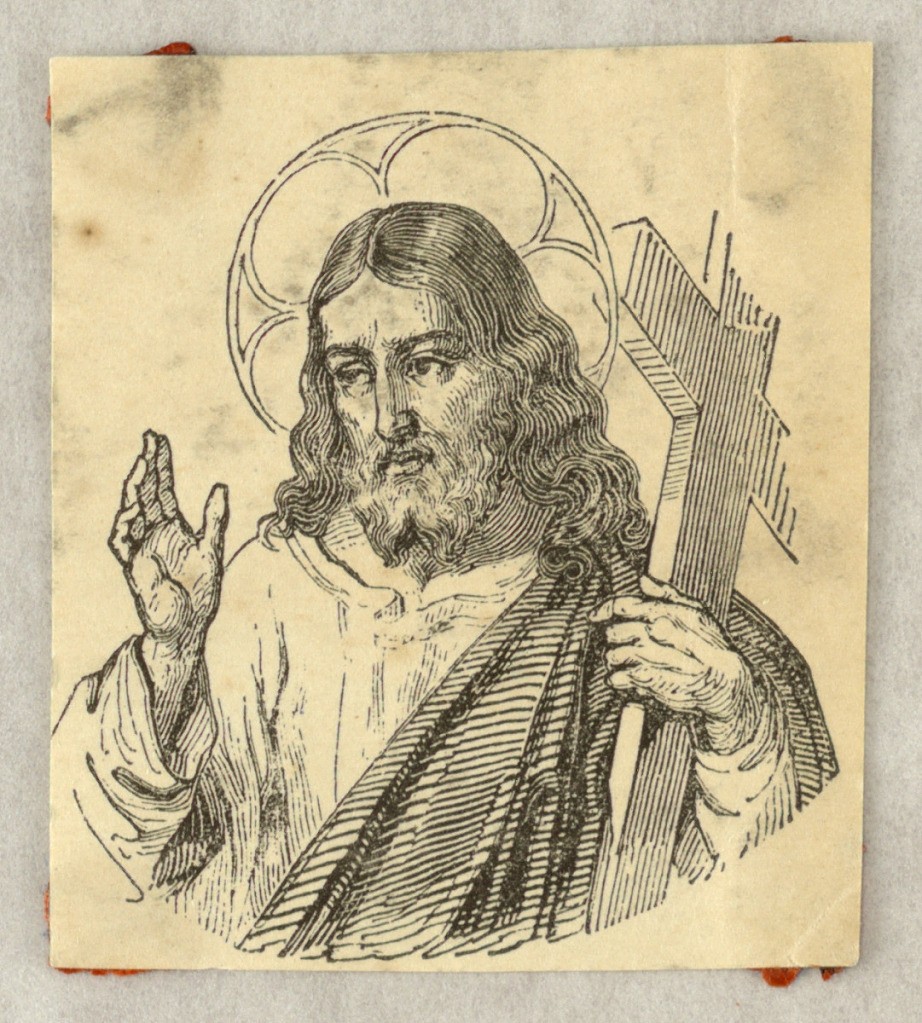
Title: Vignette, Christ
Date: ca. 1845
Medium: Wood engraving on paper
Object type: Print
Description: Half figure; holding the crown in the left arm and blessing.